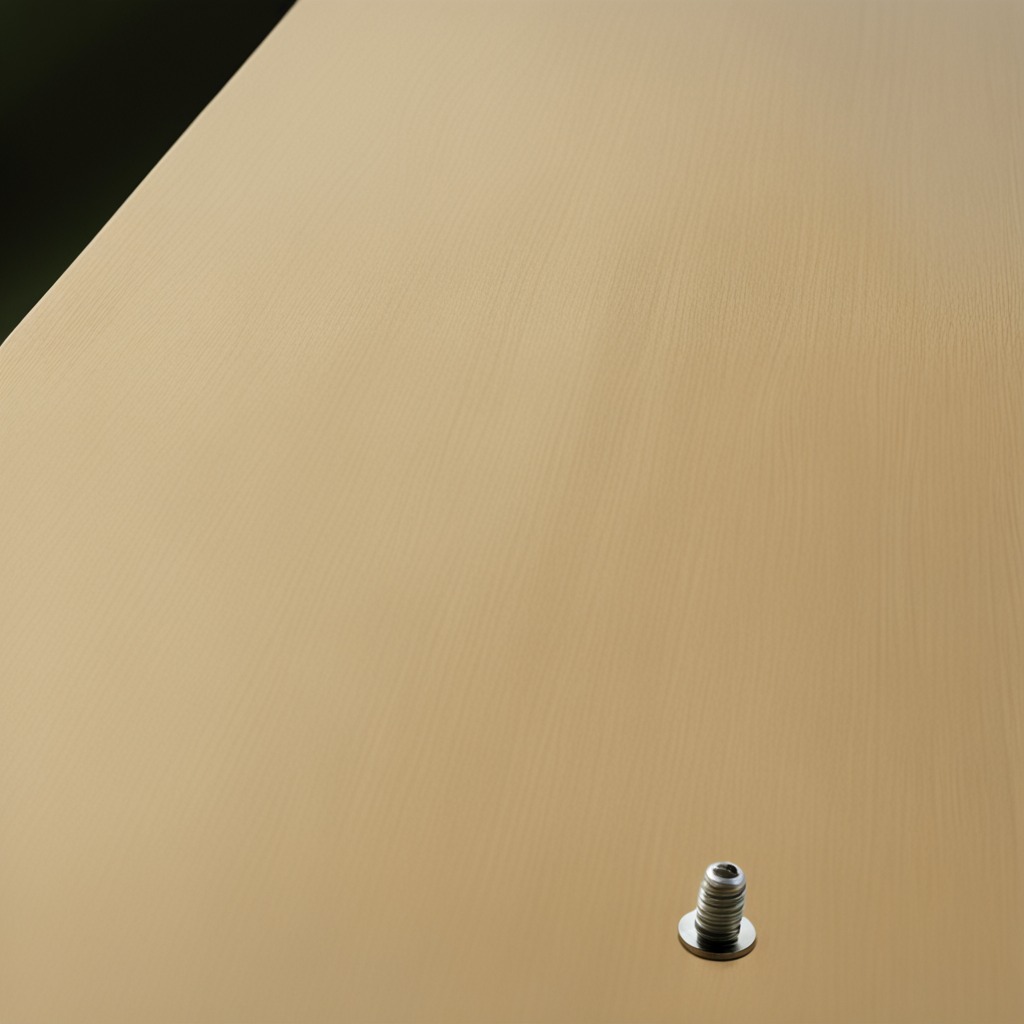
A metal screw is lying on the plywood surface in a paint workshop lit by afternoon window light.